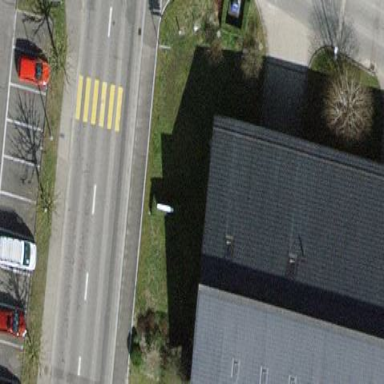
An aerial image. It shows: Office building.